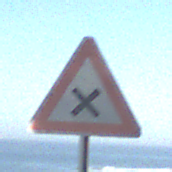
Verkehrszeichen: KreuzungOderEinmuendung
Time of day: MorningAfternoon
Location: Outdoor (Urban)
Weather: Clear
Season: NotSpecified
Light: Natural